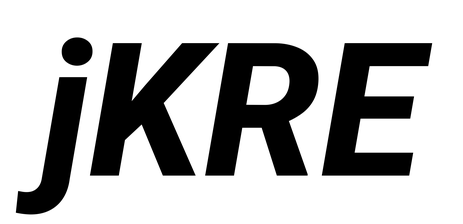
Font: Roboto-Italic_ExtraBold_Italic